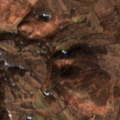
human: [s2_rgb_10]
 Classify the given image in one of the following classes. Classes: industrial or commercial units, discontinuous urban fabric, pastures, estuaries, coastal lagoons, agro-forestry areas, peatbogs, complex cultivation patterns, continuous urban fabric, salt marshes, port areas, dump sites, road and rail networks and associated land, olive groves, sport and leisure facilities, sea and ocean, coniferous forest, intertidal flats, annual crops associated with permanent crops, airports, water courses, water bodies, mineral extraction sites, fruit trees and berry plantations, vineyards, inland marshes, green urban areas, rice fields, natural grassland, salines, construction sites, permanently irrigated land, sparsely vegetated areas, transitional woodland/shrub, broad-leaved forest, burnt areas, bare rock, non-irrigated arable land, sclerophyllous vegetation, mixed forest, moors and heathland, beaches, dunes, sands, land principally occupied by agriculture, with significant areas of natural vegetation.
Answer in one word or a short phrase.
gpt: complex cultivation patterns, land principally occupied by agriculture, with significant areas of natural vegetation, broad-leaved forest, transitional woodland/shrub